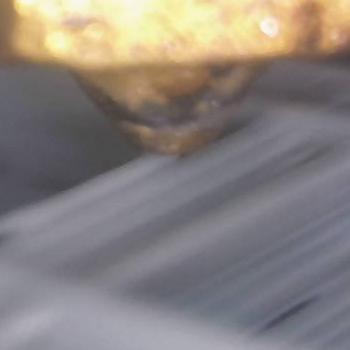
Flow rate: 56%